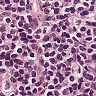
Metastatic tissue present: no